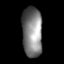
Tissue: lung
Cell type: Epithelial cells
Senescence score: 0.1878
Nuclear area (px): 981
Mean DAPI intensity: 127.686